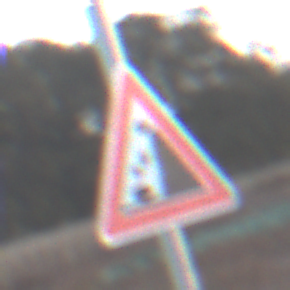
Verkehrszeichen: SteinschlagRechts
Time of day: SunriseSunset
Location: Outdoor (Nature)
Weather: Clear
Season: Winter
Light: Natural